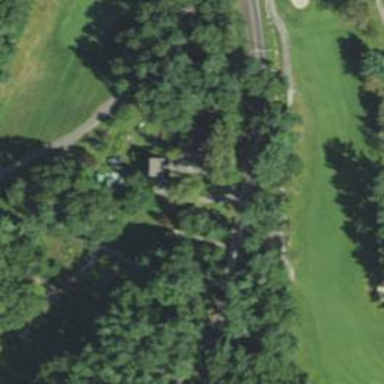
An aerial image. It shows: Golf tee.